Question: I had the following code in Swift to fill a status bar within its container, in relation to the completion of a quiz percentage by changing its width dynamically and it worked fine in 2018:
'''
func updateUI() {
questionCounter.text = "\(Texts.questionCounter) \(questionNumber + 1)"
progressBar.frame.size.width = (containerOfBar.frame.size.width / CGFloat(allQuestions.list.count)) * CGFloat(questionNumber)
}
'''
The instantiation of the elements have been made by closures in this way:
'''
private let containerOfBar: UIView = {
let view = UIView()
view.translatesAutoresizingMaskIntoConstraints = false
view.backgroundColor = .white
view.layer.cornerRadius = 8
view.layer.borderColor = UIColor.white.cgColor
view.layer.borderWidth = 2
return view
}()
private let progressBar: UIView = {
let bar = UIView()
bar.backgroundColor = .blue
bar.translatesAutoresizingMaskIntoConstraints = false
return bar
}()
'''
The auto-layout graphic constraints for the container and the bar, have been set in the following code only without a storyboard.
The bar itself:
'''
progressBar.leadingAnchor.constraint(equalTo: containerOfBar.leadingAnchor, constant: 2),
progressBar.topAnchor.constraint(equalTo: containerOfBar.topAnchor, constant: 2),
progressBar.bottomAnchor.constraint(equalTo: containerOfBar.bottomAnchor, constant: 2),
'''
The container of the bar:
'''
containerOfBar.centerXAnchor.constraint(equalTo: optionsViewContainer.centerXAnchor),
containerOfBar.topAnchor.constraint(equalTo: optionsView[enter image description here][1].bottomAnchor, constant: self.view.frame.size.height/42),
containerOfBar.bottomAnchor.constraint(equalTo: optionsViewContainer.bottomAnchor, constant: -self.view.frame.size.height/42),
containerOfBar.widthAnchor.constraint(equalTo: optionsViewContainer.widthAnchor, multiplier: 0.3),
'''
In the link, there is the image of the completion bar drawn by code.
Can't understand why the 'frame.width' property doesn't work anymore, maybe a change in constraints workflow logic that I am missing...
I tried also to use the code of the function separately, but it seems like 'frame.width' is not dynamically usable anymore.
Any suggestions?

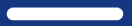
Answer: You are mixing constraints with explicit frame settings, which won't give you the desired results. Each time auto-layout updates the screen, it will reset your 'progressBar.frame.size.width' back to its constraint value -- in this case, it will be Zero because you didn't give it one.
A better approach is to set a Width Anchor on the 'progressBar'. Make it equal to the Width Anchor of 'containerOfBar', with a 'multiplier' of the percent of progress, and a 'constant' of '-4' (so you have 2-pts on each side).
Here's an example. It uses a 'questionCounter' of '10' ... each time you tap the screen, it will increment the "current question number" and update the progress bar:
'''
class ProgViewController: UIViewController {
private let containerOfBar: UIView = {
let view = UIView()
view.translatesAutoresizingMaskIntoConstraints = false
view.backgroundColor = .white
view.layer.cornerRadius = 8
view.layer.borderColor = UIColor.white.cgColor
view.layer.borderWidth = 2
return view
}()
private let progressBar: UIView = {
let bar = UIView()
bar.backgroundColor = .blue
bar.translatesAutoresizingMaskIntoConstraints = false
return bar
}()
private let questionCounter: UILabel = {
let v = UILabel()
v.backgroundColor = .cyan
v.translatesAutoresizingMaskIntoConstraints = false
return v
}()
var numberOfQuestions = 10
var questionNumber = 0
// width constraint of progressBar
var progressBarWidthConstraint: NSLayoutConstraint!
override func viewDidLoad() {
super.viewDidLoad()
view.backgroundColor = .systemYellow
containerOfBar.addSubview(progressBar)
view.addSubview(containerOfBar)
view.addSubview(questionCounter)
// create width constraint of progressBar
// start at 0% (multiplier: 0)
// this will be changed by updateUI()
progressBarWidthConstraint = progressBar.widthAnchor.constraint(equalTo: containerOfBar.widthAnchor, multiplier: 0, constant: -4)
progressBarWidthConstraint.priority = .defaultHigh
NSLayoutConstraint.activate([
progressBarWidthConstraint,
progressBar.leadingAnchor.constraint(equalTo: containerOfBar.leadingAnchor, constant: 2),
progressBar.topAnchor.constraint(equalTo: containerOfBar.topAnchor, constant: 2),
progressBar.bottomAnchor.constraint(equalTo: containerOfBar.bottomAnchor, constant: -2),
//The container of the bar:
containerOfBar.centerXAnchor.constraint(equalTo: view.centerXAnchor),
containerOfBar.topAnchor.constraint(equalTo: view.topAnchor, constant: 100),
containerOfBar.heightAnchor.constraint(equalToConstant: 50),
containerOfBar.widthAnchor.constraint(equalTo: view.widthAnchor, multiplier: 0.9),
// label under the container
questionCounter.topAnchor.constraint(equalTo: containerOfBar.bottomAnchor, constant: 8.0),
questionCounter.leadingAnchor.constraint(equalTo: containerOfBar.leadingAnchor),
questionCounter.trailingAnchor.constraint(equalTo: containerOfBar.trailingAnchor),
])
// every time we tap on the screen, we'll increment the question number
let tap = UITapGestureRecognizer(target: self, action: #selector(self.nextQuestion(_:)))
view.addGestureRecognizer(tap)
updateUI()
}
@objc func nextQuestion(_ g: UITapGestureRecognizer) -> Void {
// increment the question number
questionNumber += 1
// don't exceed number of questions
questionNumber = min(numberOfQuestions - 1, questionNumber)
updateUI()
}
func updateUI() {
questionCounter.text = "Question: \(questionNumber + 1) of \(numberOfQuestions) total questions."
// get percent completion
// for example, if we're on question 4 of 10,
// percent will be 0.4
let percent: CGFloat = CGFloat(questionNumber + 1) / CGFloat(numberOfQuestions)
// we can't change the multiplier directly, so
// deactivate the width constraint
progressBarWidthConstraint.isActive = false
// re-create it with current percentage of width
progressBarWidthConstraint = progressBar.widthAnchor.constraint(equalTo: containerOfBar.widthAnchor, multiplier: percent, constant: -4)
// activate it
progressBarWidthConstraint.isActive = true
// don't mix frame settings with auto-layout constraints
//progressBar.frame.size.width = (containerOfBar.frame.size.width / CGFloat(allQuestions.list.count)) * CGFloat(questionNumber)
}
}
'''
It will look like this:
<URL>
<URL>